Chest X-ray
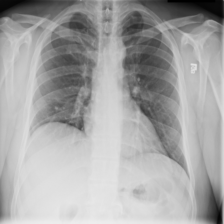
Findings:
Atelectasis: negative
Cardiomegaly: negative
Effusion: negative
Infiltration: negative
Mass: negative
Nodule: negative
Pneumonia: negative
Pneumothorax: negative
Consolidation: negative
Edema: negative
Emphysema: negative
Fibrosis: negative
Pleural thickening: negative
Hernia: negative